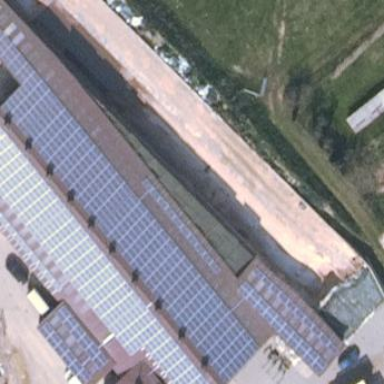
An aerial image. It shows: Solar photovoltaic panel generating electricity. It is small installation located on building.